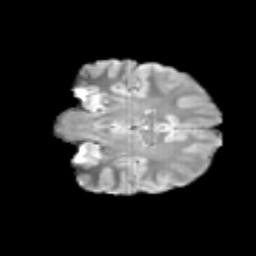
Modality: T2w
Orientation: coronal
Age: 13
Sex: male
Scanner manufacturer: siemens
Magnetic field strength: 3 T
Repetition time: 3.8 s
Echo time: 0.07 s